Interaction volume radius: 5 \u00c5
Interaction volume height: 30 \u00c5
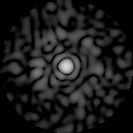
Disorder parameter: 0.8377